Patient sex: M
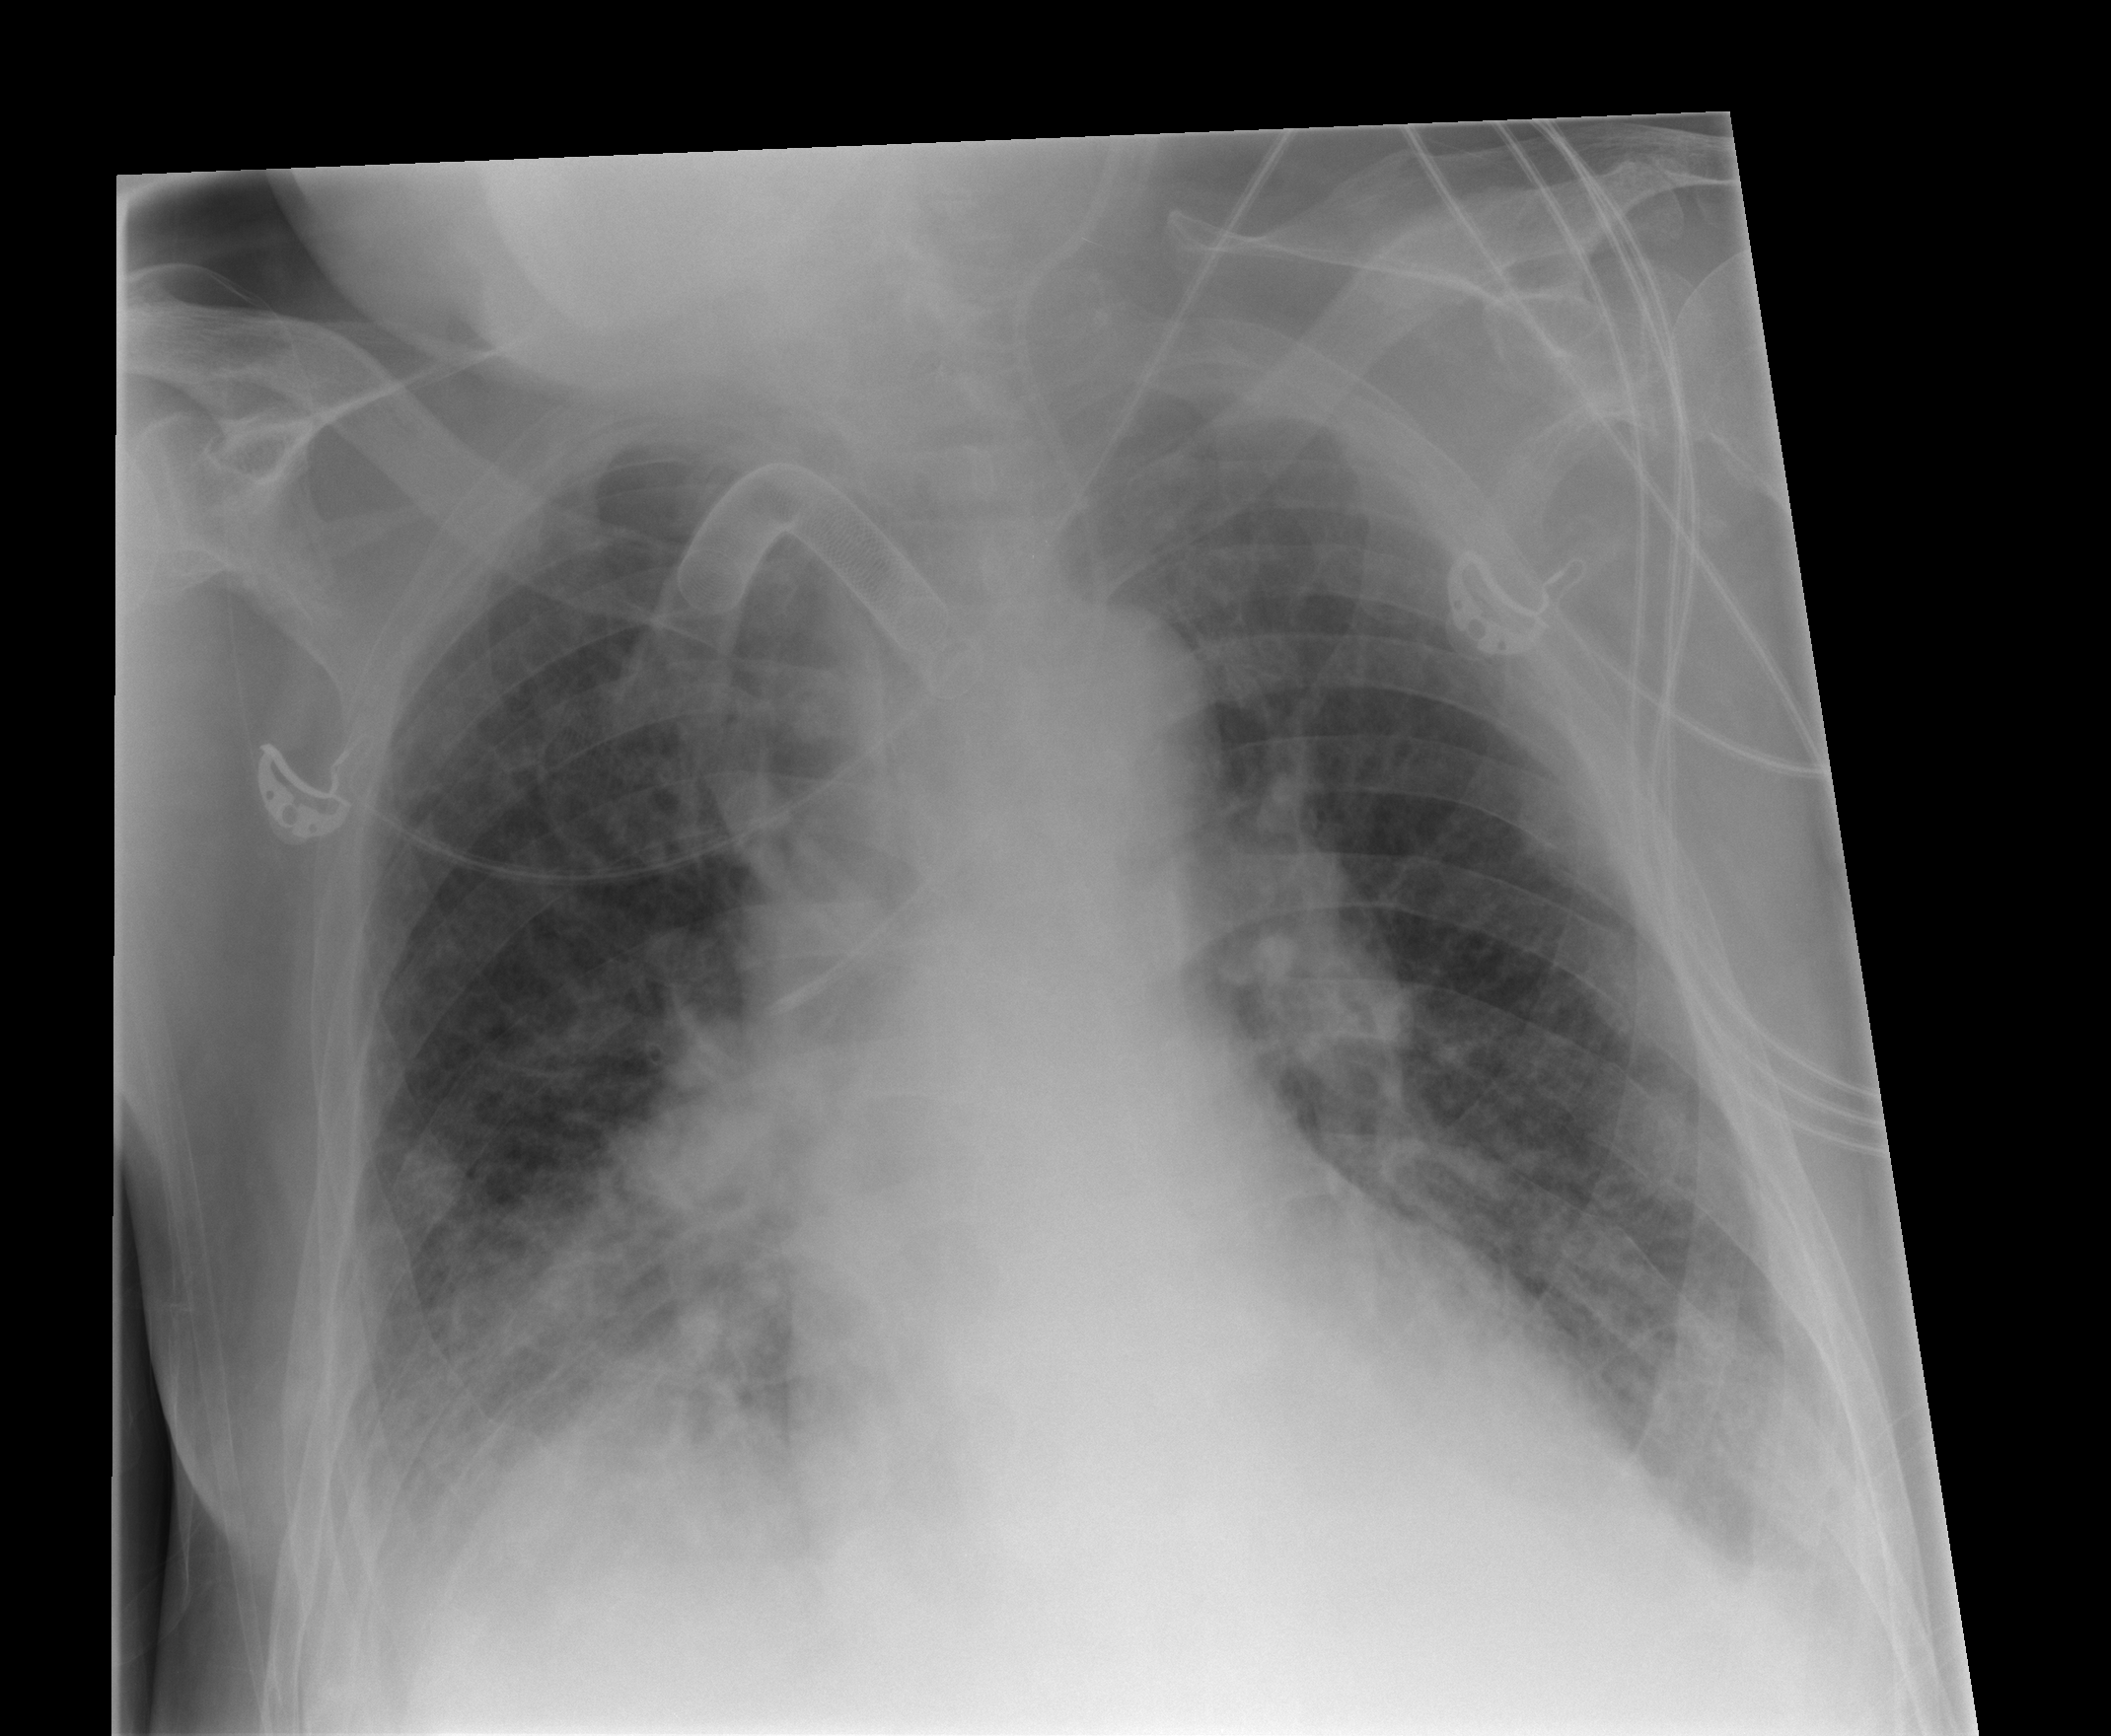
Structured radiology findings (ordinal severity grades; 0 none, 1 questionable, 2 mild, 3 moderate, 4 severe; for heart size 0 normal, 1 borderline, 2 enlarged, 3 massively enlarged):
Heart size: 2
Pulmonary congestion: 3
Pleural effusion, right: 2
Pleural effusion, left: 2
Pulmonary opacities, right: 3
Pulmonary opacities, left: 2
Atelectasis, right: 1
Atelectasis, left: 1